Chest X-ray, PA view. Patient: 42 years old, sex F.
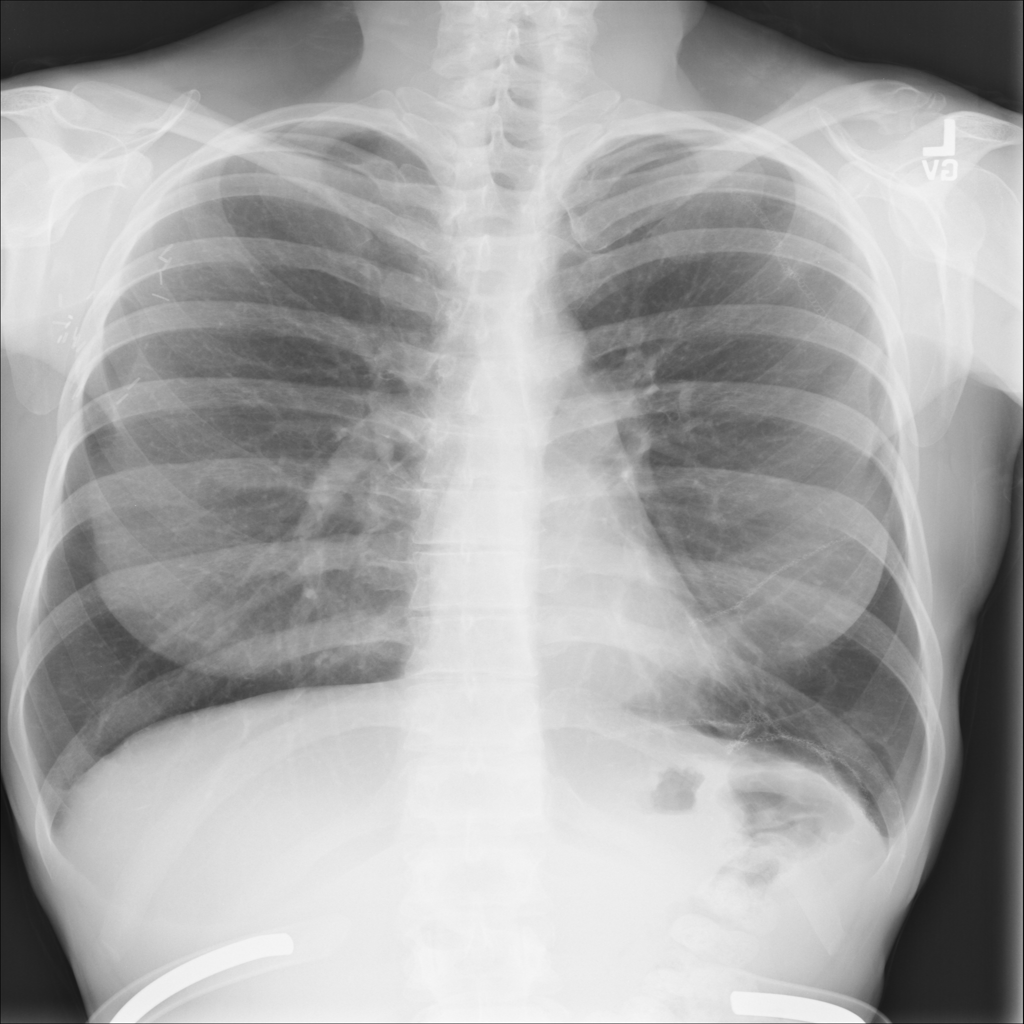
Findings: No Finding